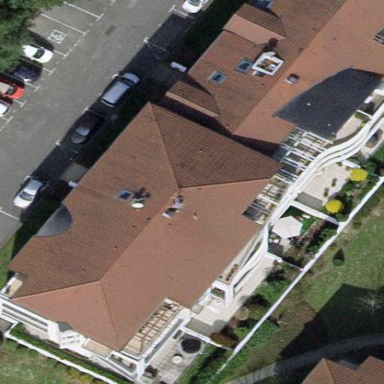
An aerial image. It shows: Building with apartments featuring half-hipped roof made of roof tiles.